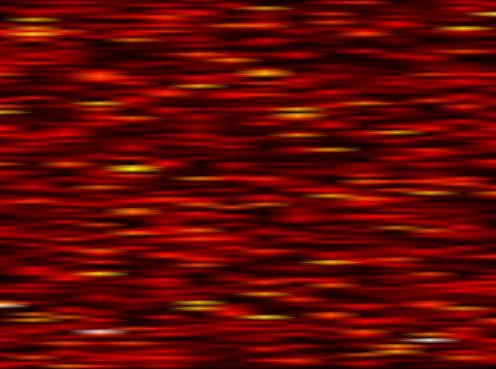
Label: FOFDM